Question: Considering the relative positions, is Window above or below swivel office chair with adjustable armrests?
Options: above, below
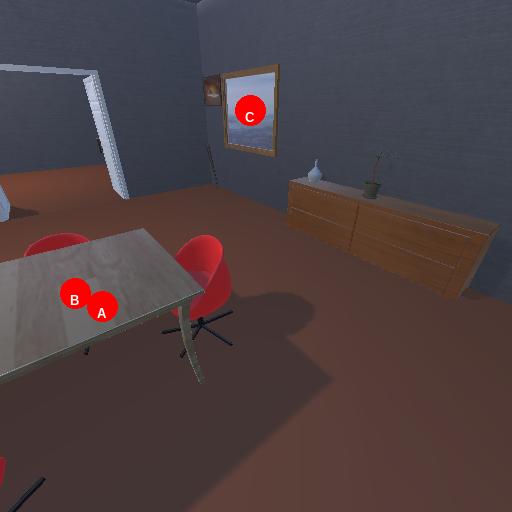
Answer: above